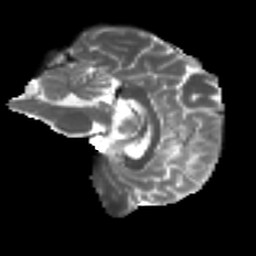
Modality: T2w
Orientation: sagittal
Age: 29
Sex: male
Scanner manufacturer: ge
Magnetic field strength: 3 T
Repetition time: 7.8 s
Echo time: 0.0611 s